Question: I am updating documentation for a project and need to update the javascript class diagrams. I have no idea how they were produced:

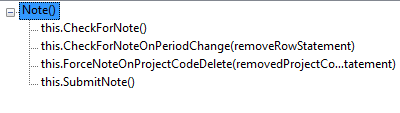
Answer: Looks like they used the js-addin
<URL>